Interaction volume radius: 5 \u00c5
Interaction volume height: 25 \u00c5
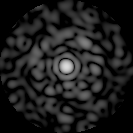
Disorder parameter: 0.8504